Interaction volume radius: 5 \u00c5
Interaction volume height: 30 \u00c5
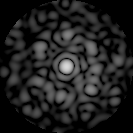
Disorder parameter: 0.8011